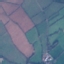
Label: Pasture